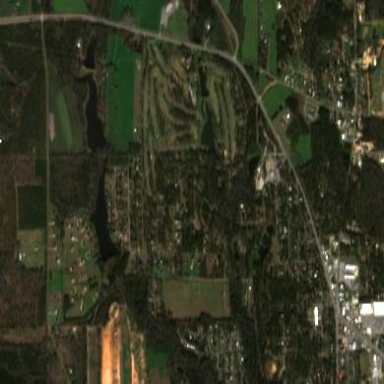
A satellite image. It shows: Golf course.